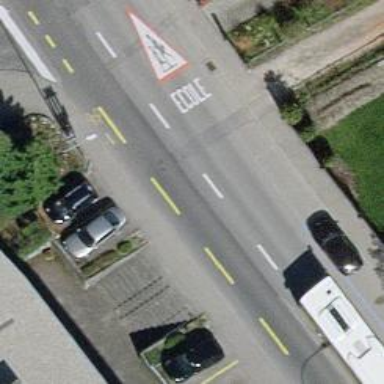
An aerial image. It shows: Tertiary road with asphalt surface. There is cycle lane on the left side.